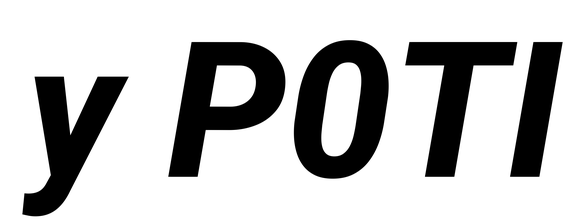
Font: Roboto-Italic_ExtraBold_Italic